Field crop: tomato
Growth stage: 1
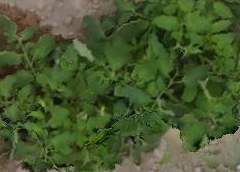
Species: tomato